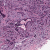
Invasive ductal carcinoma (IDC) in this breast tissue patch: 1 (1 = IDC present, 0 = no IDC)